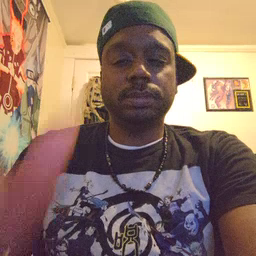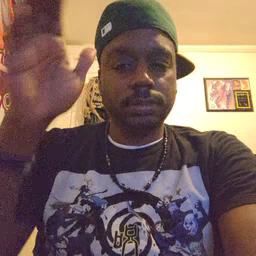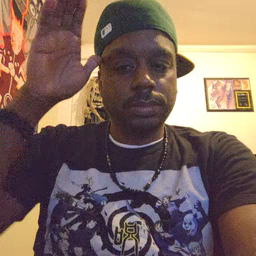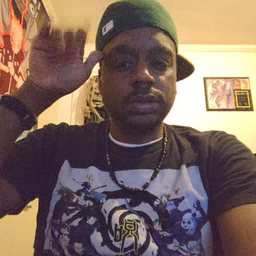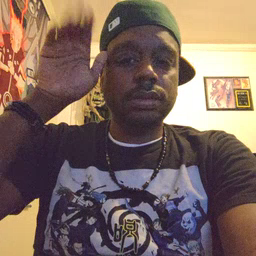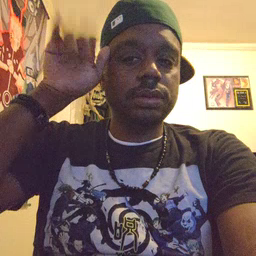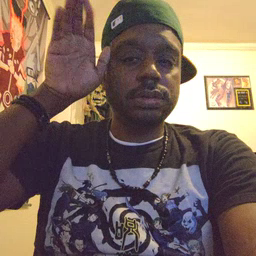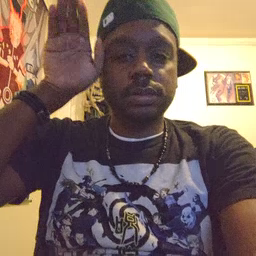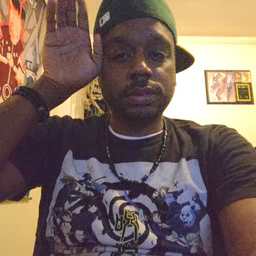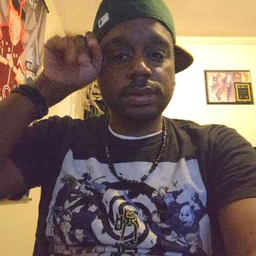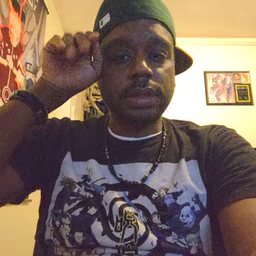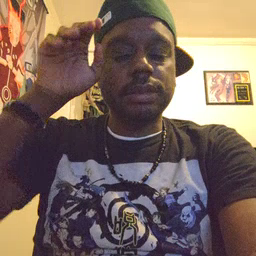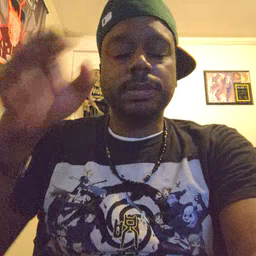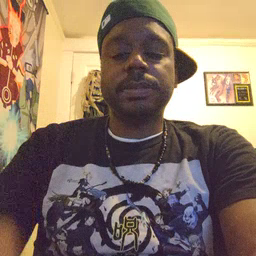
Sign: donkey